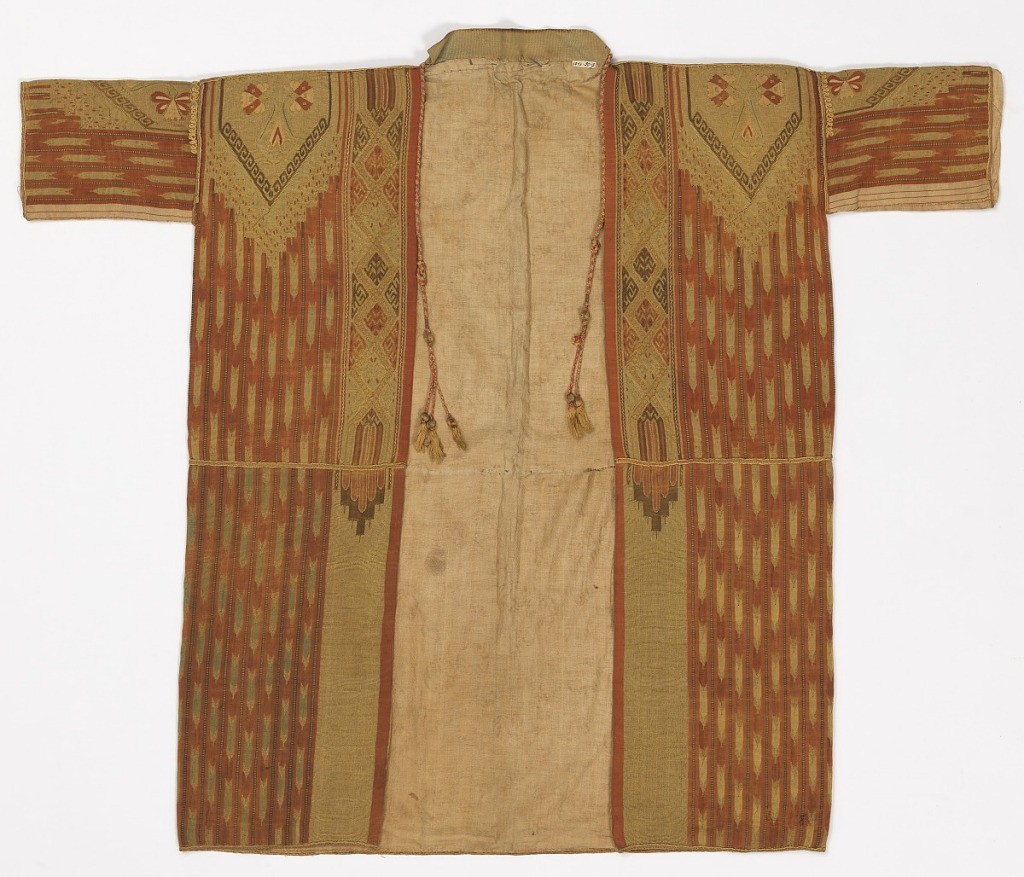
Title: Coat
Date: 19th century
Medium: silk, linen, metallic thread Technique: slit tapestry woven
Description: Hand-sewn coat made of two lengths of cloth horizontally stitched together around the middle with unshaped rectangular pieces attached to the slits for sleeves, which hang from the middle of the arm. A small collar band is attached to the back of the neck. Colors are dark red, gold and dark yellow in a pattern of stripes with chevrons running between. The upper part of the garment has a shaped design of geometrical and floral units. Coat is lined and narrow braid covers all outside seams.